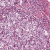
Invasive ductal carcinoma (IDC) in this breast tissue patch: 1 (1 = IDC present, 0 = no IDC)